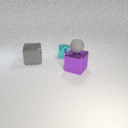
small cyan metal cylinder behind large purple metal cube